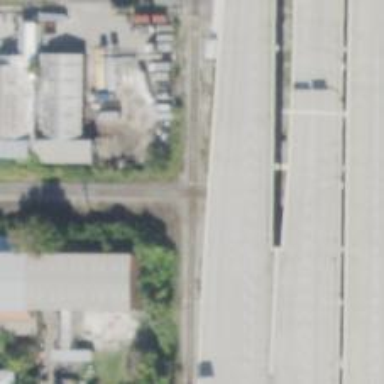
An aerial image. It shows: Railway track.